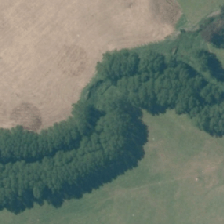
Land cover: deciduous_hardwood